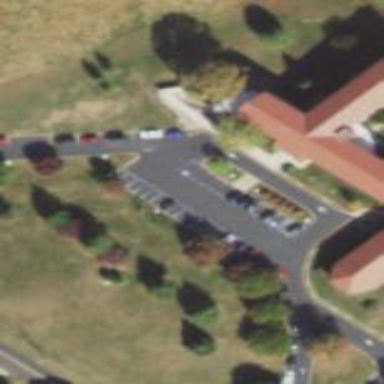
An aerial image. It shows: Parking area.